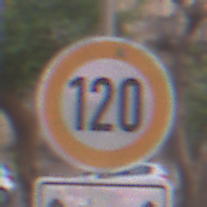
Verkehrszeichen: Geschwindigkeit120
Zusatzzeichen unten: LaengeEinerStrecke2
Umgebung: Outdoor, Urban
Tageszeit: MorningAfternoon
Wetter: PartlyCloudy
Licht: Natural
Jahreszeit: NotSpecified
Kontrast: LowContrast